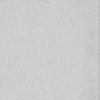
Label: not_dusty